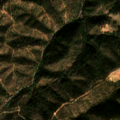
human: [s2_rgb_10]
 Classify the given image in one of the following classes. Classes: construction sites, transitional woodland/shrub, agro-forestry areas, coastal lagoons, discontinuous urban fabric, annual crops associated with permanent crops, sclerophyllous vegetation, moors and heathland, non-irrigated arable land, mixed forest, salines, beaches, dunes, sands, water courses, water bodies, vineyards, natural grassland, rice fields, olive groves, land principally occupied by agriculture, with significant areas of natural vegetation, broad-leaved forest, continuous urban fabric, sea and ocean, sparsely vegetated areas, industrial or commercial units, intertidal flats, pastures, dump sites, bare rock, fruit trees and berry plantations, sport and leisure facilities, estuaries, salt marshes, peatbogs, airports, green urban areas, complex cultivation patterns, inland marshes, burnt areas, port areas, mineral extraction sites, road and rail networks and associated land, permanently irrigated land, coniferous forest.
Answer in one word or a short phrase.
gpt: broad-leaved forest